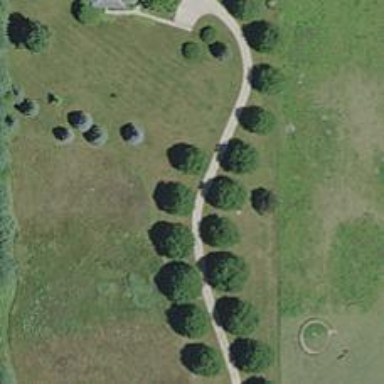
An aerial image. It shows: Driveway leading to service road.